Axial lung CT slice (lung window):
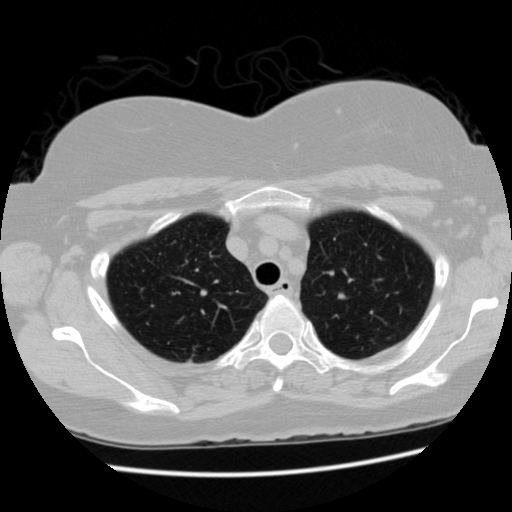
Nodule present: yes
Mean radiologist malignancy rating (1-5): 3